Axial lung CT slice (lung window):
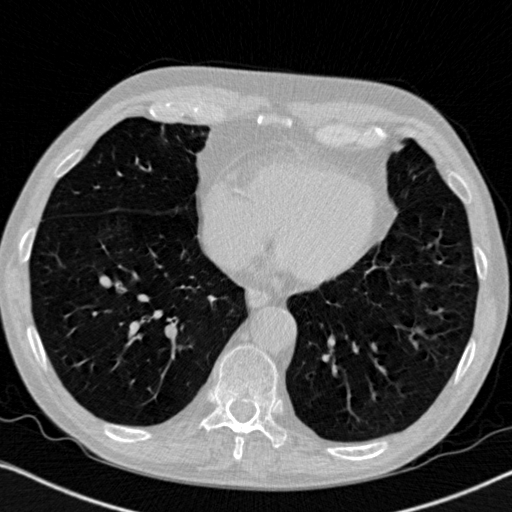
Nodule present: no